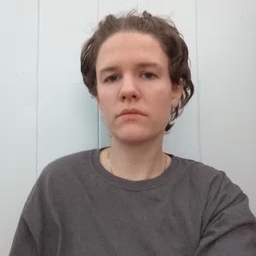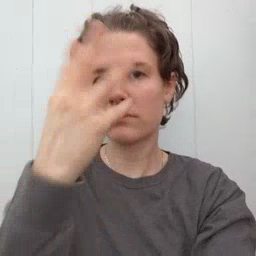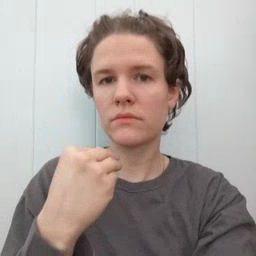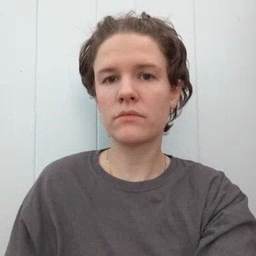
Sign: sleep